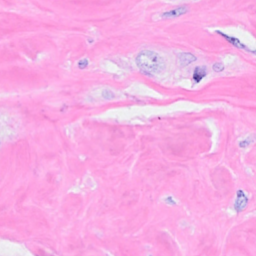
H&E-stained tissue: Breast